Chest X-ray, AP view. Patient: 45 years old, sex M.
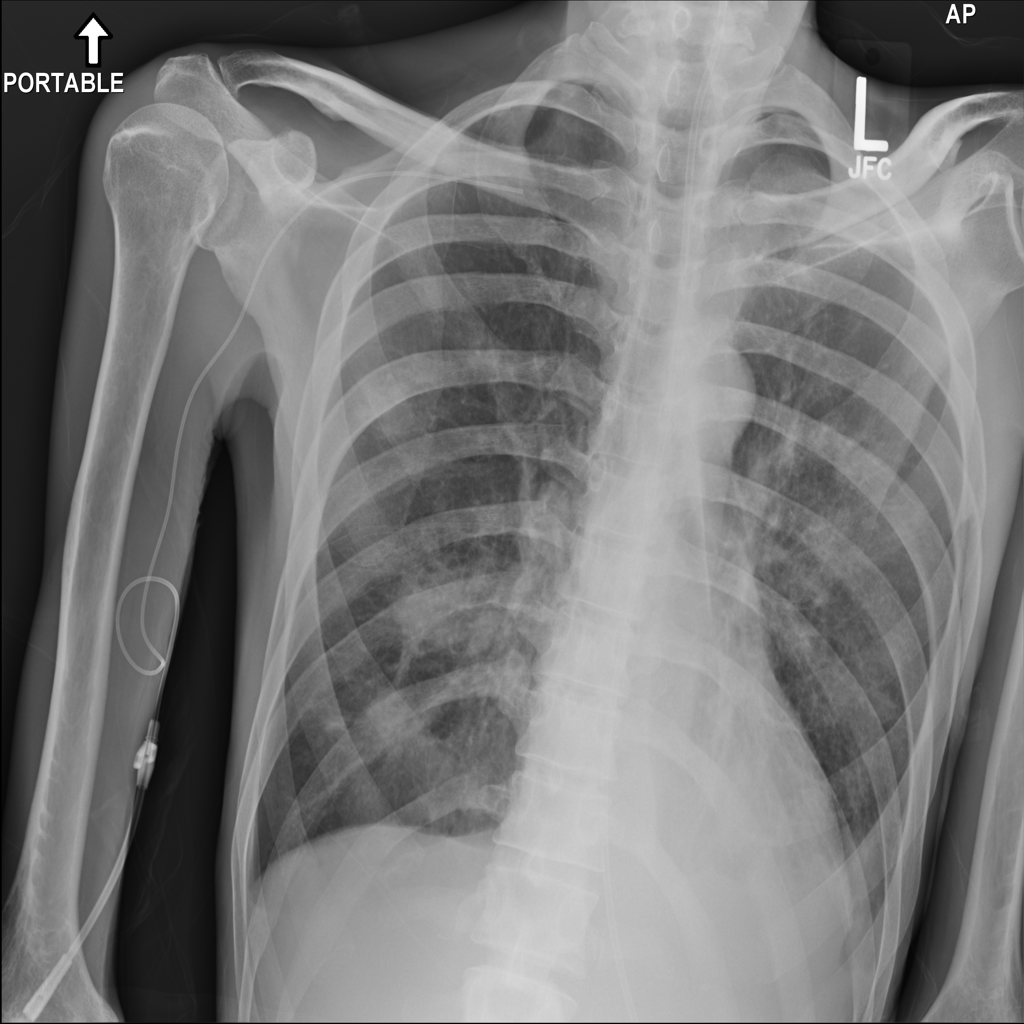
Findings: No Finding